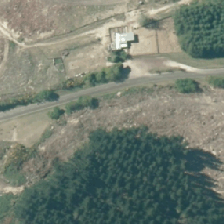
Land cover: harvested_forest